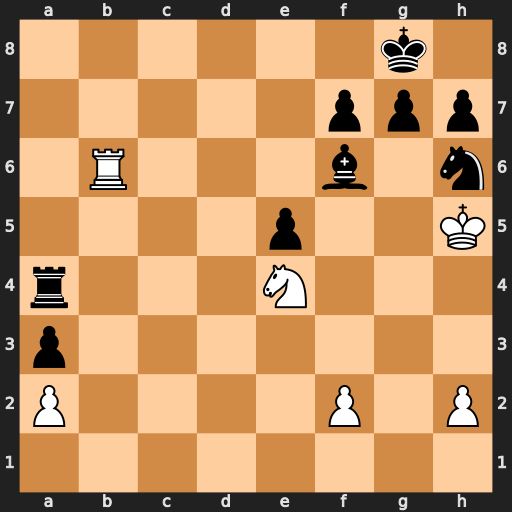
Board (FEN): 6k1/5ppp/1R3b1n/4p2K/r3N3/p7/P4P1P/8
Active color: w
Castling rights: -
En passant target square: -
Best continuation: Rb8+ Bd8 Rxd8#